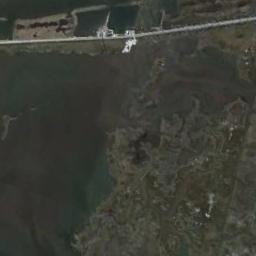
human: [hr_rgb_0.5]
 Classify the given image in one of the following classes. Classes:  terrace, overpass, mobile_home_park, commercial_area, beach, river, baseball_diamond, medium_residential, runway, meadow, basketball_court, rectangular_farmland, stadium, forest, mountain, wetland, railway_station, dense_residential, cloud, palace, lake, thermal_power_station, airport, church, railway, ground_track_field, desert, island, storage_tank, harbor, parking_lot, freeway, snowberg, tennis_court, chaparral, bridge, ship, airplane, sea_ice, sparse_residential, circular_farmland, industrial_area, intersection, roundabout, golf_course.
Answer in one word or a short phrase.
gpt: wetland